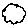
Label: cloud